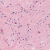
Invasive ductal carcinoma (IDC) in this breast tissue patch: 0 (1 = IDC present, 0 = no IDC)